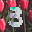
Label: 3